Question: I am using AWS RDS DB.m4.large, Which is not showing the CPU CREDIT BALANCE (COUNT), and CPU CREDIT USES (COUNT) in the Cloudwatch matrices.

I would appreciate your help in understanding the reason.
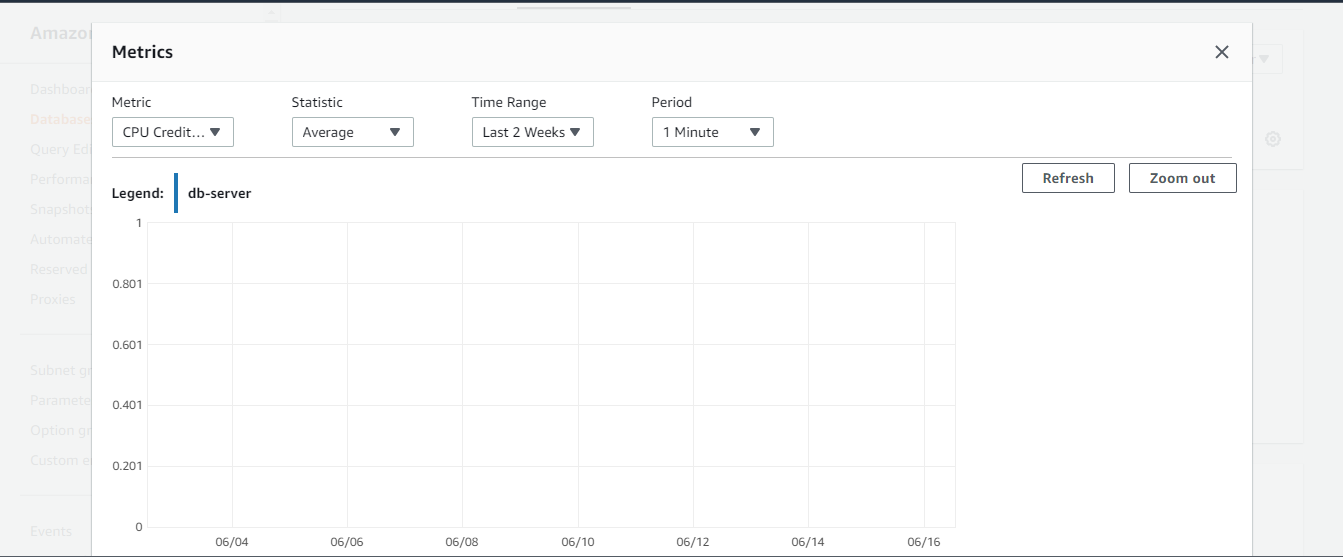
Answer: The CPU Credit Usage and Balances are only relevant when you use a t-Instance (t2, t3, t4). These are burstable and operate based on credits.
Your m4 instance doesn't use credits because it's not burstable, so the metrics are empty.